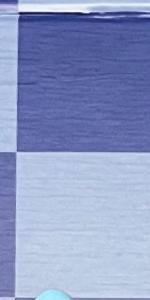
Label: Empty